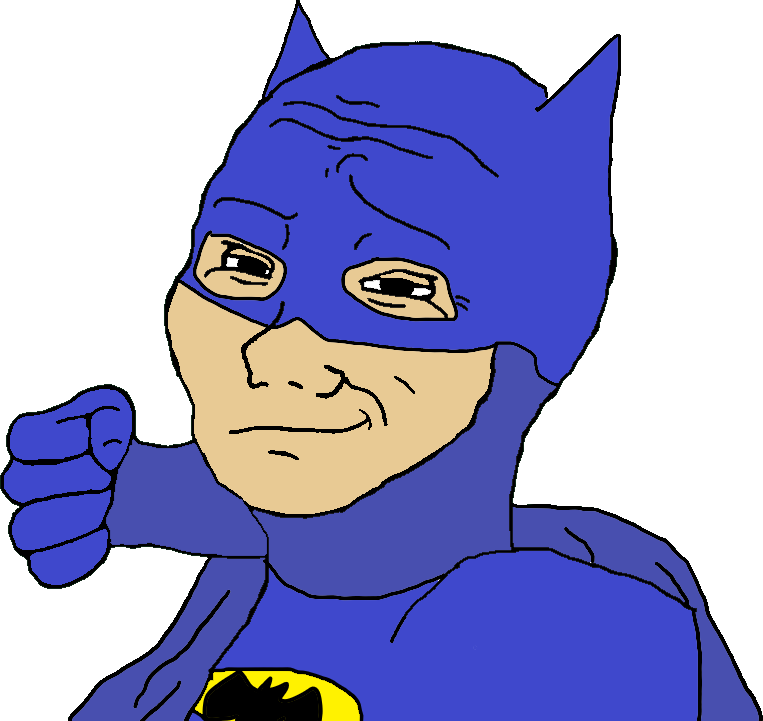
Label: 5_Smugjak